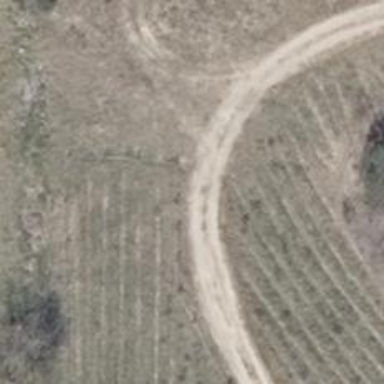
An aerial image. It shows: Track road with grade4 tracktype.